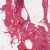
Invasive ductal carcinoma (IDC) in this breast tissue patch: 0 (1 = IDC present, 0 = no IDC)